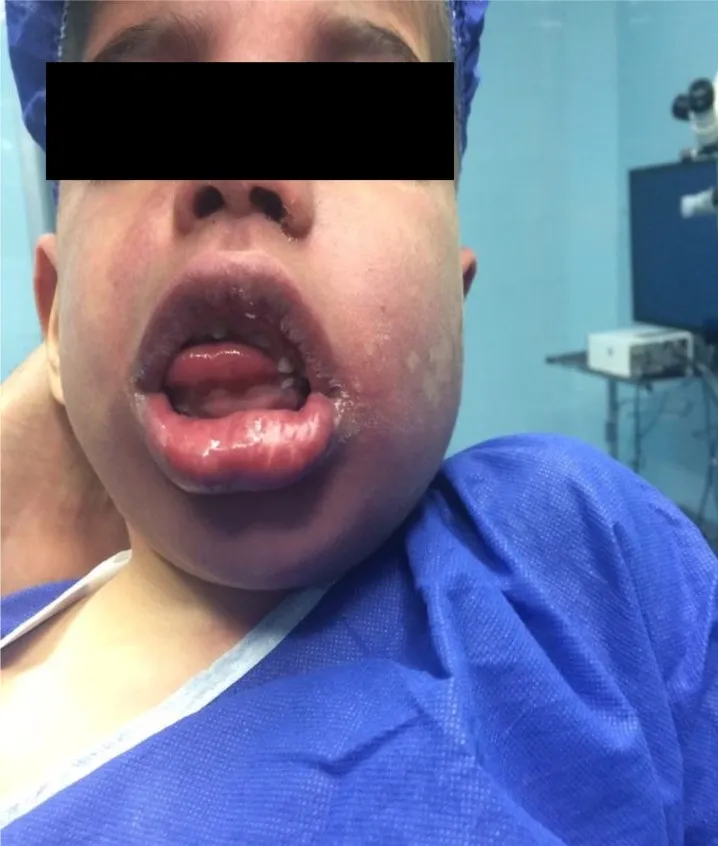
Poor dentition, gingival angiomatoid hypertrophy, large tongue.
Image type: medical_photograph (other_medical_photograph)